Question: I am using UISlider with minimum and maximum images set as follows,
'''
UIImage *stetchLeftTrack = [[UIImage imageNamed:@"Left.png"] stretchableImageWithLeftCapWidth:14.0 topCapHeight:0.0];
[self._timeSlider setMinimumTrackImage:stetchLeftTrack forState:UIControlStateNormal];
UIImage *stetchRightTrack = [[UIImage imageNamed:@"Right.png"] stretchableImageWithLeftCapWidth:14.0 topCapHeight:0.0];
[self._timeSlider setMaximumTrackImage:stetchRightTrack forState:UIControlStateNormal];
'''

Everything works as expected untill slider button crosses approx 60% of max value.
As you can see in screenshot both min and max slider images got set to min images (Left.png).
Please help
Thanks in advance!!!!
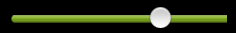
Answer: In fact I think the base of the problem is a different one, and your solution worked because of that.
I had the same problem, and when reading the documentation for the track images again I noticed that the (in retina 2 pixel). My track images were defined as being the complete width of the slider, with left and right caps being 20 pixels, and the middle part something like 230 pixels ...
When I changed the trackable images to be 41 pixels (20 pixel left part, 1 pixel stretchable middle part, 20 pixels right part) and set the cap insets to 'UIEdgeInsetsMake(0, 20, 0, 20)', it worked all fine.